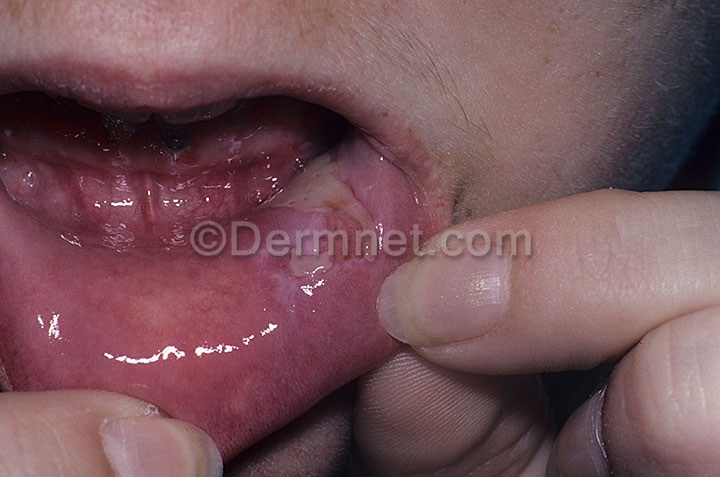
Disease: Bullous Disease Photos